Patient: sex F, age 62
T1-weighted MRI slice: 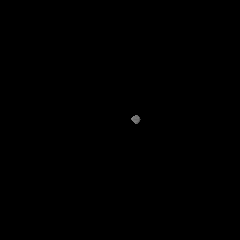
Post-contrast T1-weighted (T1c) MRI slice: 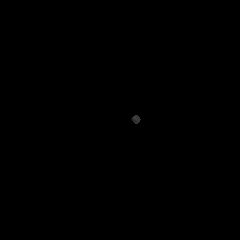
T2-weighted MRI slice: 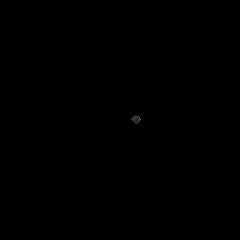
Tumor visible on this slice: no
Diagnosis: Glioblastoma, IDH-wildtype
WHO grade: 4